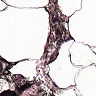
Metastatic tissue present: no